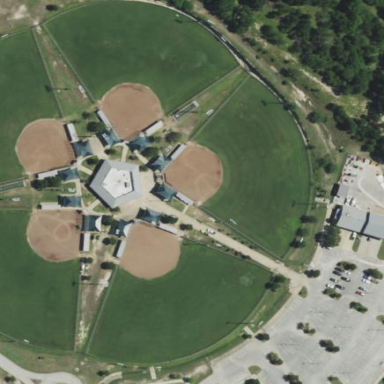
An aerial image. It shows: Baseball pitch for leisure land activities.